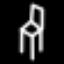
Label: chair